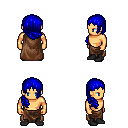
a pixel art fantasy rpg character, male body template, human, tanned skin, brown cape, robe skirt, blue right-swept hairstyle, black shoes, four views (front, back, left, right), 2x2 character sprite sheet, small pixel art, hard edges, no anti-aliasing